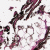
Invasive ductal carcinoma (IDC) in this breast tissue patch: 0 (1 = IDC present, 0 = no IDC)